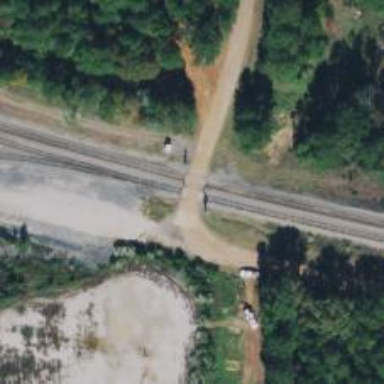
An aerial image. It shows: Level crossing along the railway.